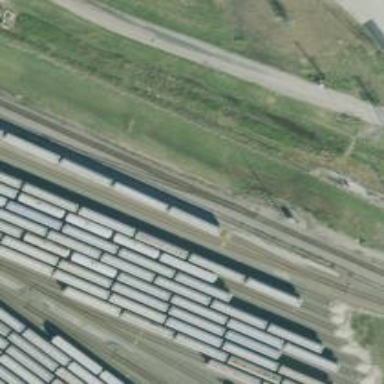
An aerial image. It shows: Disused railway yard.